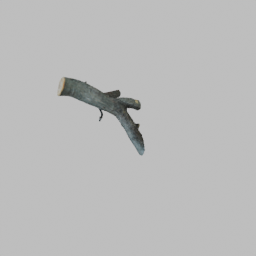
Label: nature